Field crop: tomato
Growth stage: 2
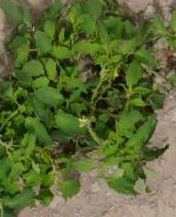
Species: tomato